Question:
Just like the screenshot, I want to use C# to set the Link Speed and Duplex mode for Network adapters. For example, change the settings from Auto Negotiation to 10 Mbps Half Duplex.
Could you please point me out that how to start?
Thanks
SuT
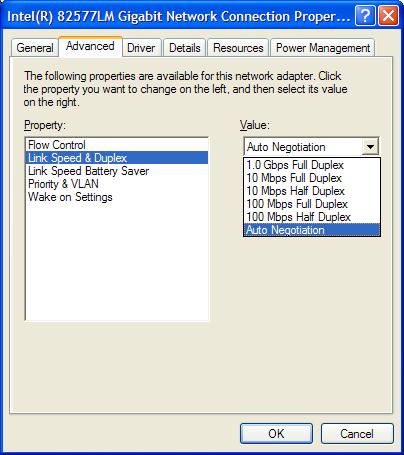
Answer: The windows network configuration dll's are poorly (in best cases) documented.
The easiest way for configuring values in the network is using
<URL>
The netsh calls the weird undocummented windows dll's. If you need call directly a dll instead of executing a command, you can start debugging the netsh.